Question:
I am looking at making a table view section that extends another section like the image. Although this is purely aesthetic if you know of an easy way of doing this I would like to know.
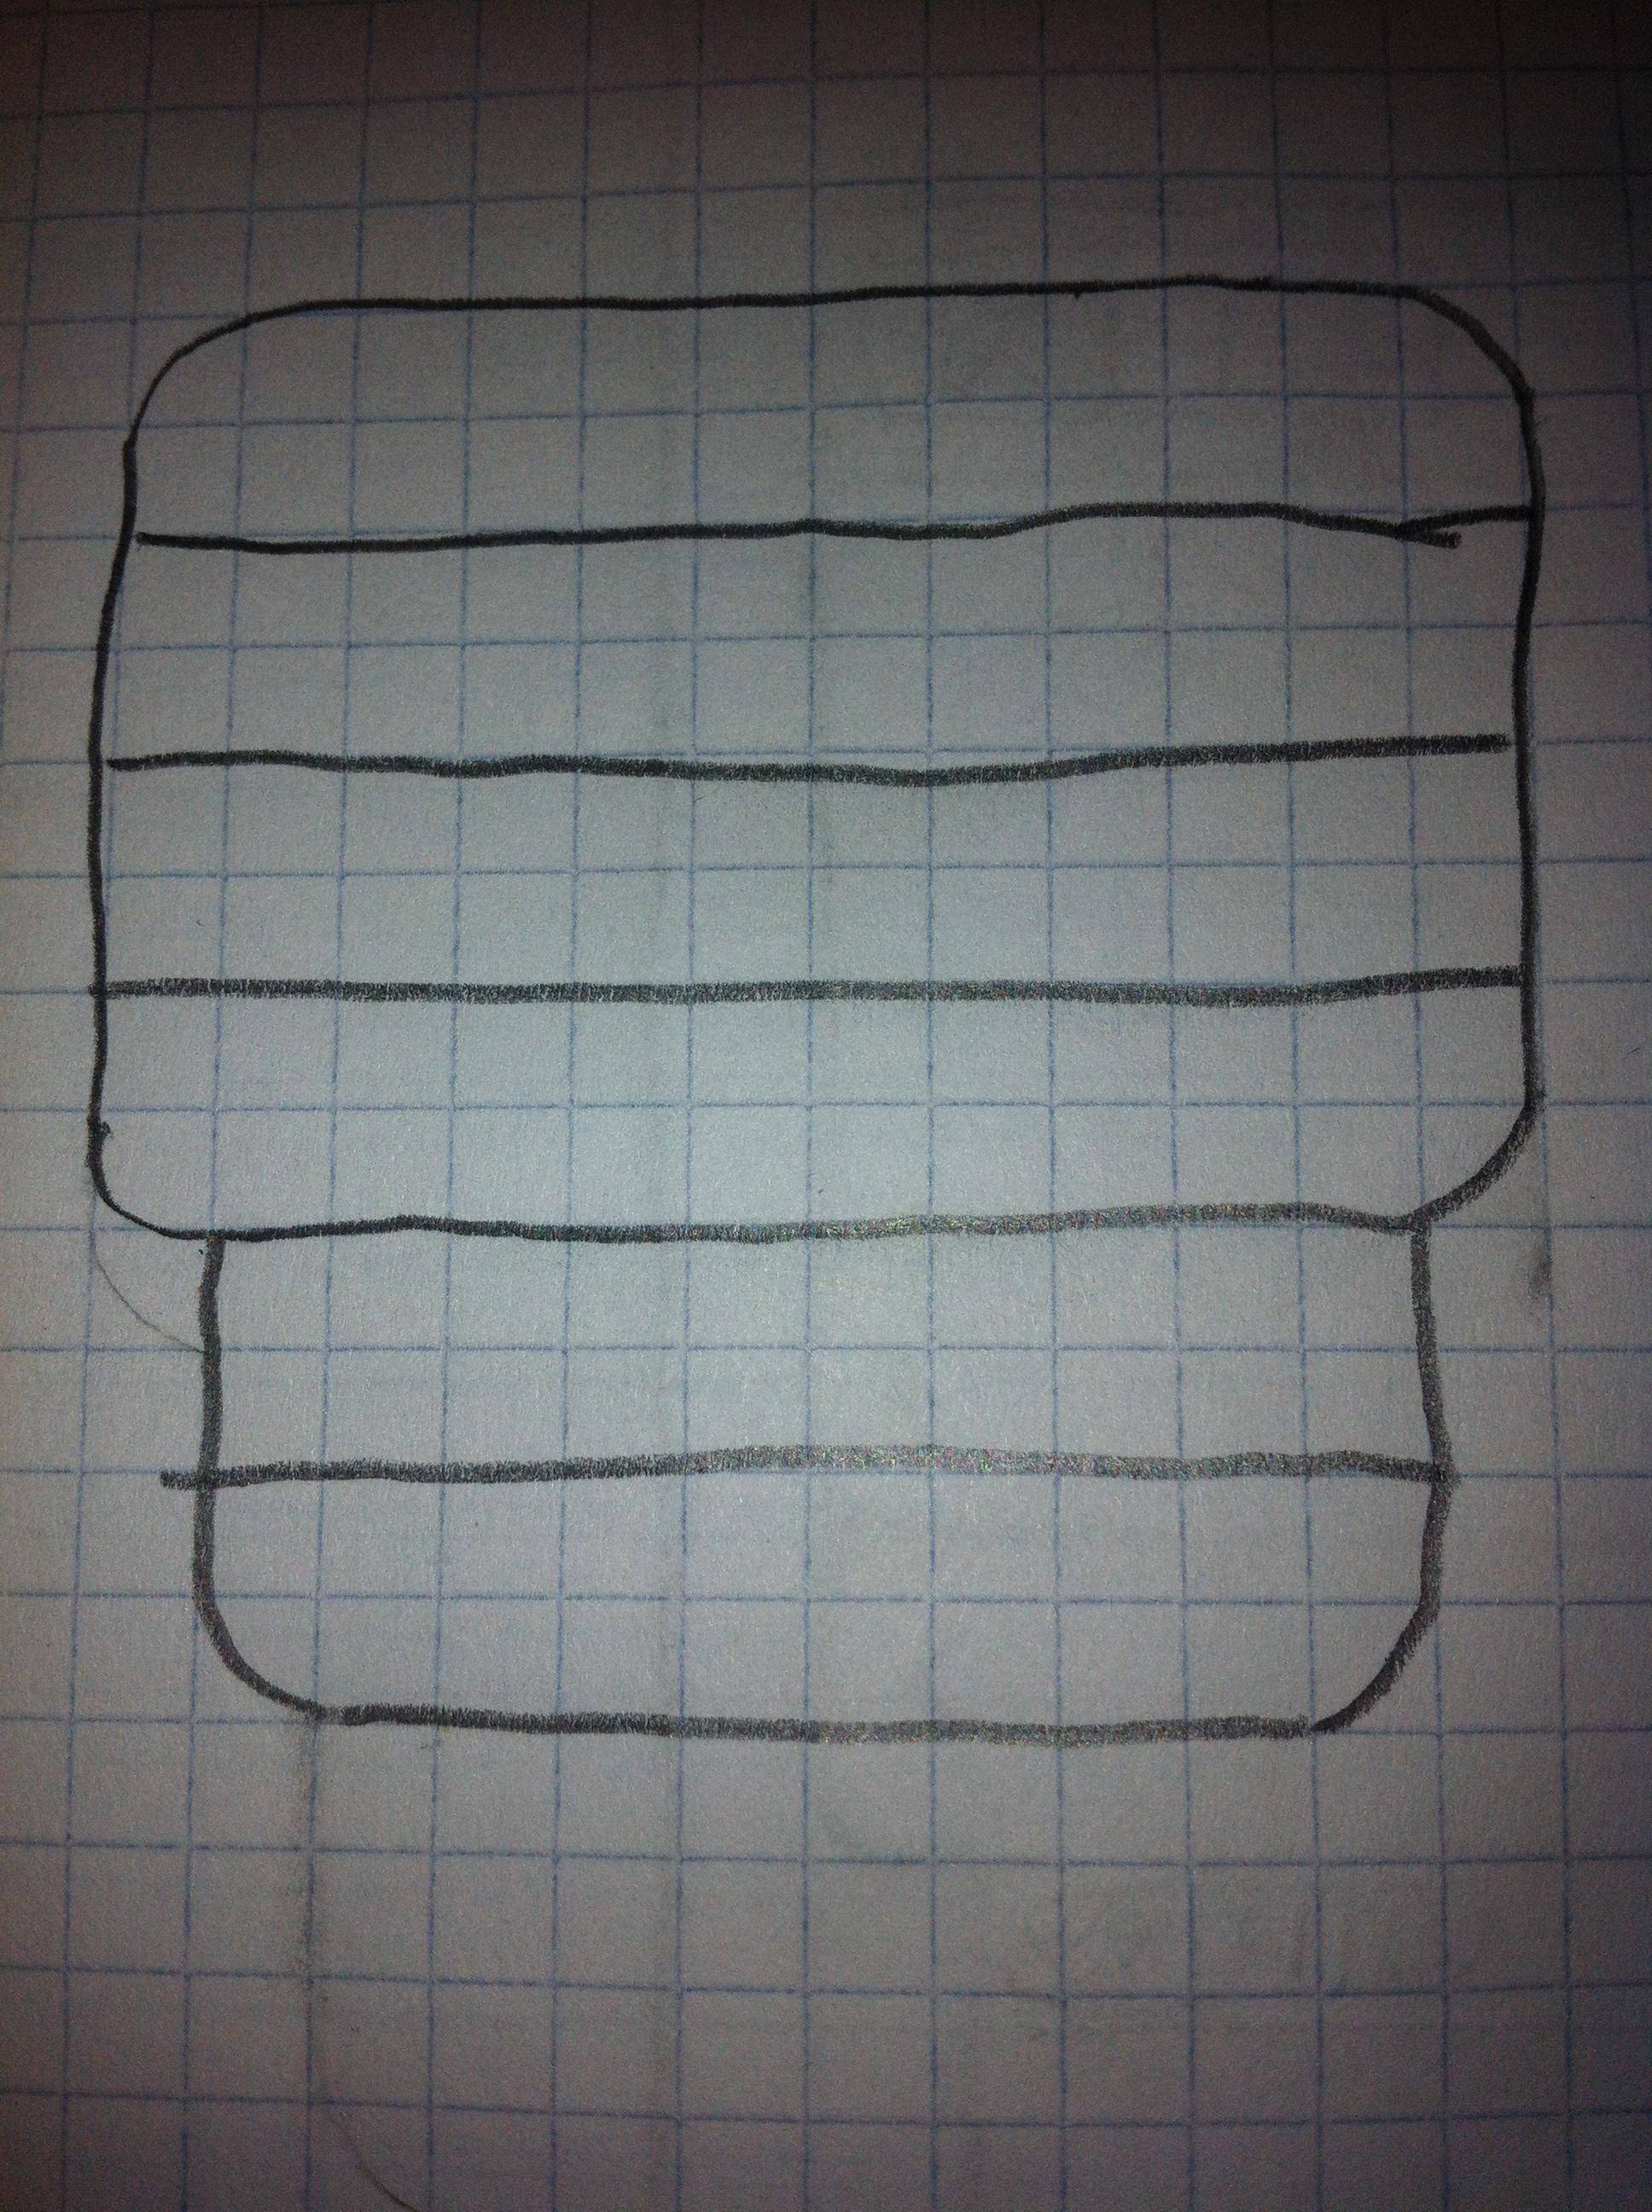
Answer: You different section can have different background image and different frames for the subviews.
'''
- (UITableViewCell *)tableView:(UITableView *)tableView cellForRowAtIndexPath:(NSIndexPath *)indexPath {
UITableViewCell *cell = [tableView dequeueReusableCellWithIdentifier:@"myCell"];
if(cell == nil) {
cell = [[UITableViewCell alloc] initWithStyle:UITableViewCellStyleDefault reuseIdentifier:@"LOC_ID"];
[cell autorelease];
}
if(indexPath.section == 0){
if(indexPath.section == 0 && [self tableView:numberOfRowsInSection:0]-1 == indexPath.section){
//put background image for last row in section 0
} else {
//backgroundimaes for all other cells in section0
} else if(indexPath.section == 1) {
//configure section 1 ibackgroundimages
}
}
return cell;
}
'''
setting background of an cell
'''
cell.backgroundView = [[UIImageView alloc] initWithImage:[UIImage imageNamed:@"cell_bg.png" ]autorelease];
cell.selectedBackgroundView = [[UIImageView alloc] initWithImage:[UIImage imageNamed:@"cell_selected_bg.png"];
'''